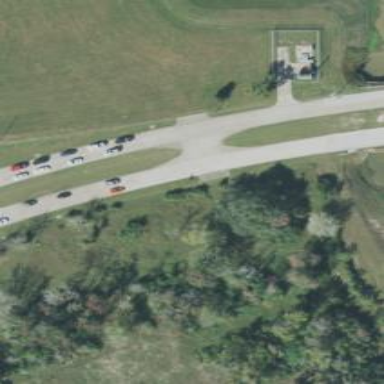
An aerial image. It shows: Secondary link road.